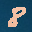
Label: 8